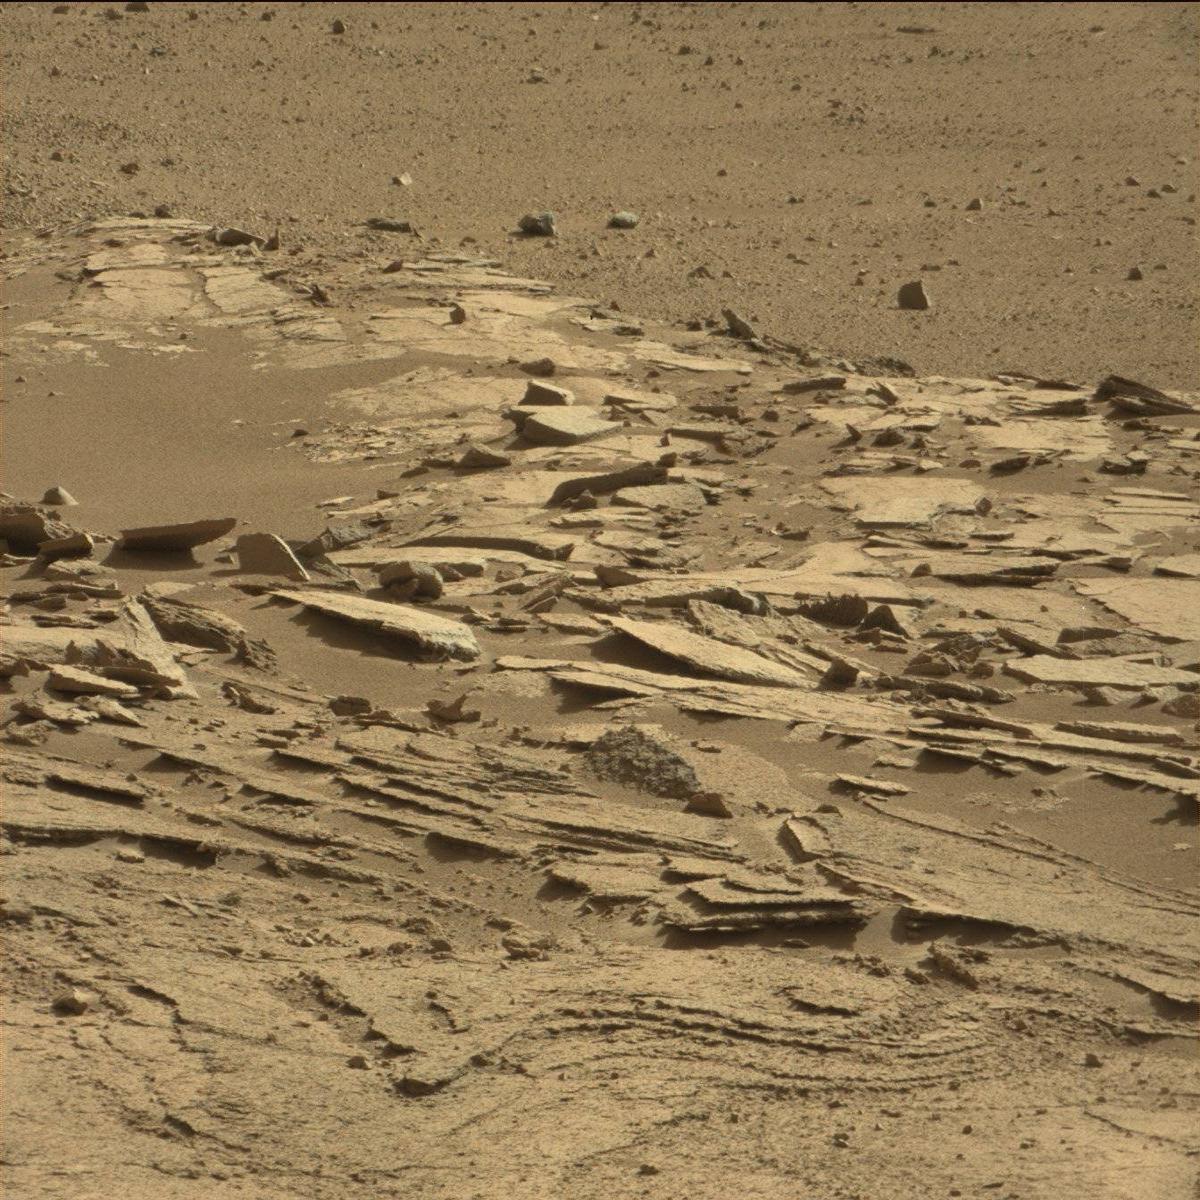
Terrain classes present: Bedrock, Sand / Soil